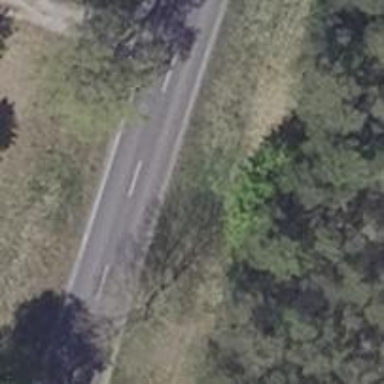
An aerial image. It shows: Asphalt road classified as primary highway.